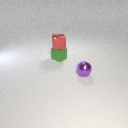
small red metal cube above small green rubber cube